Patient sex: M
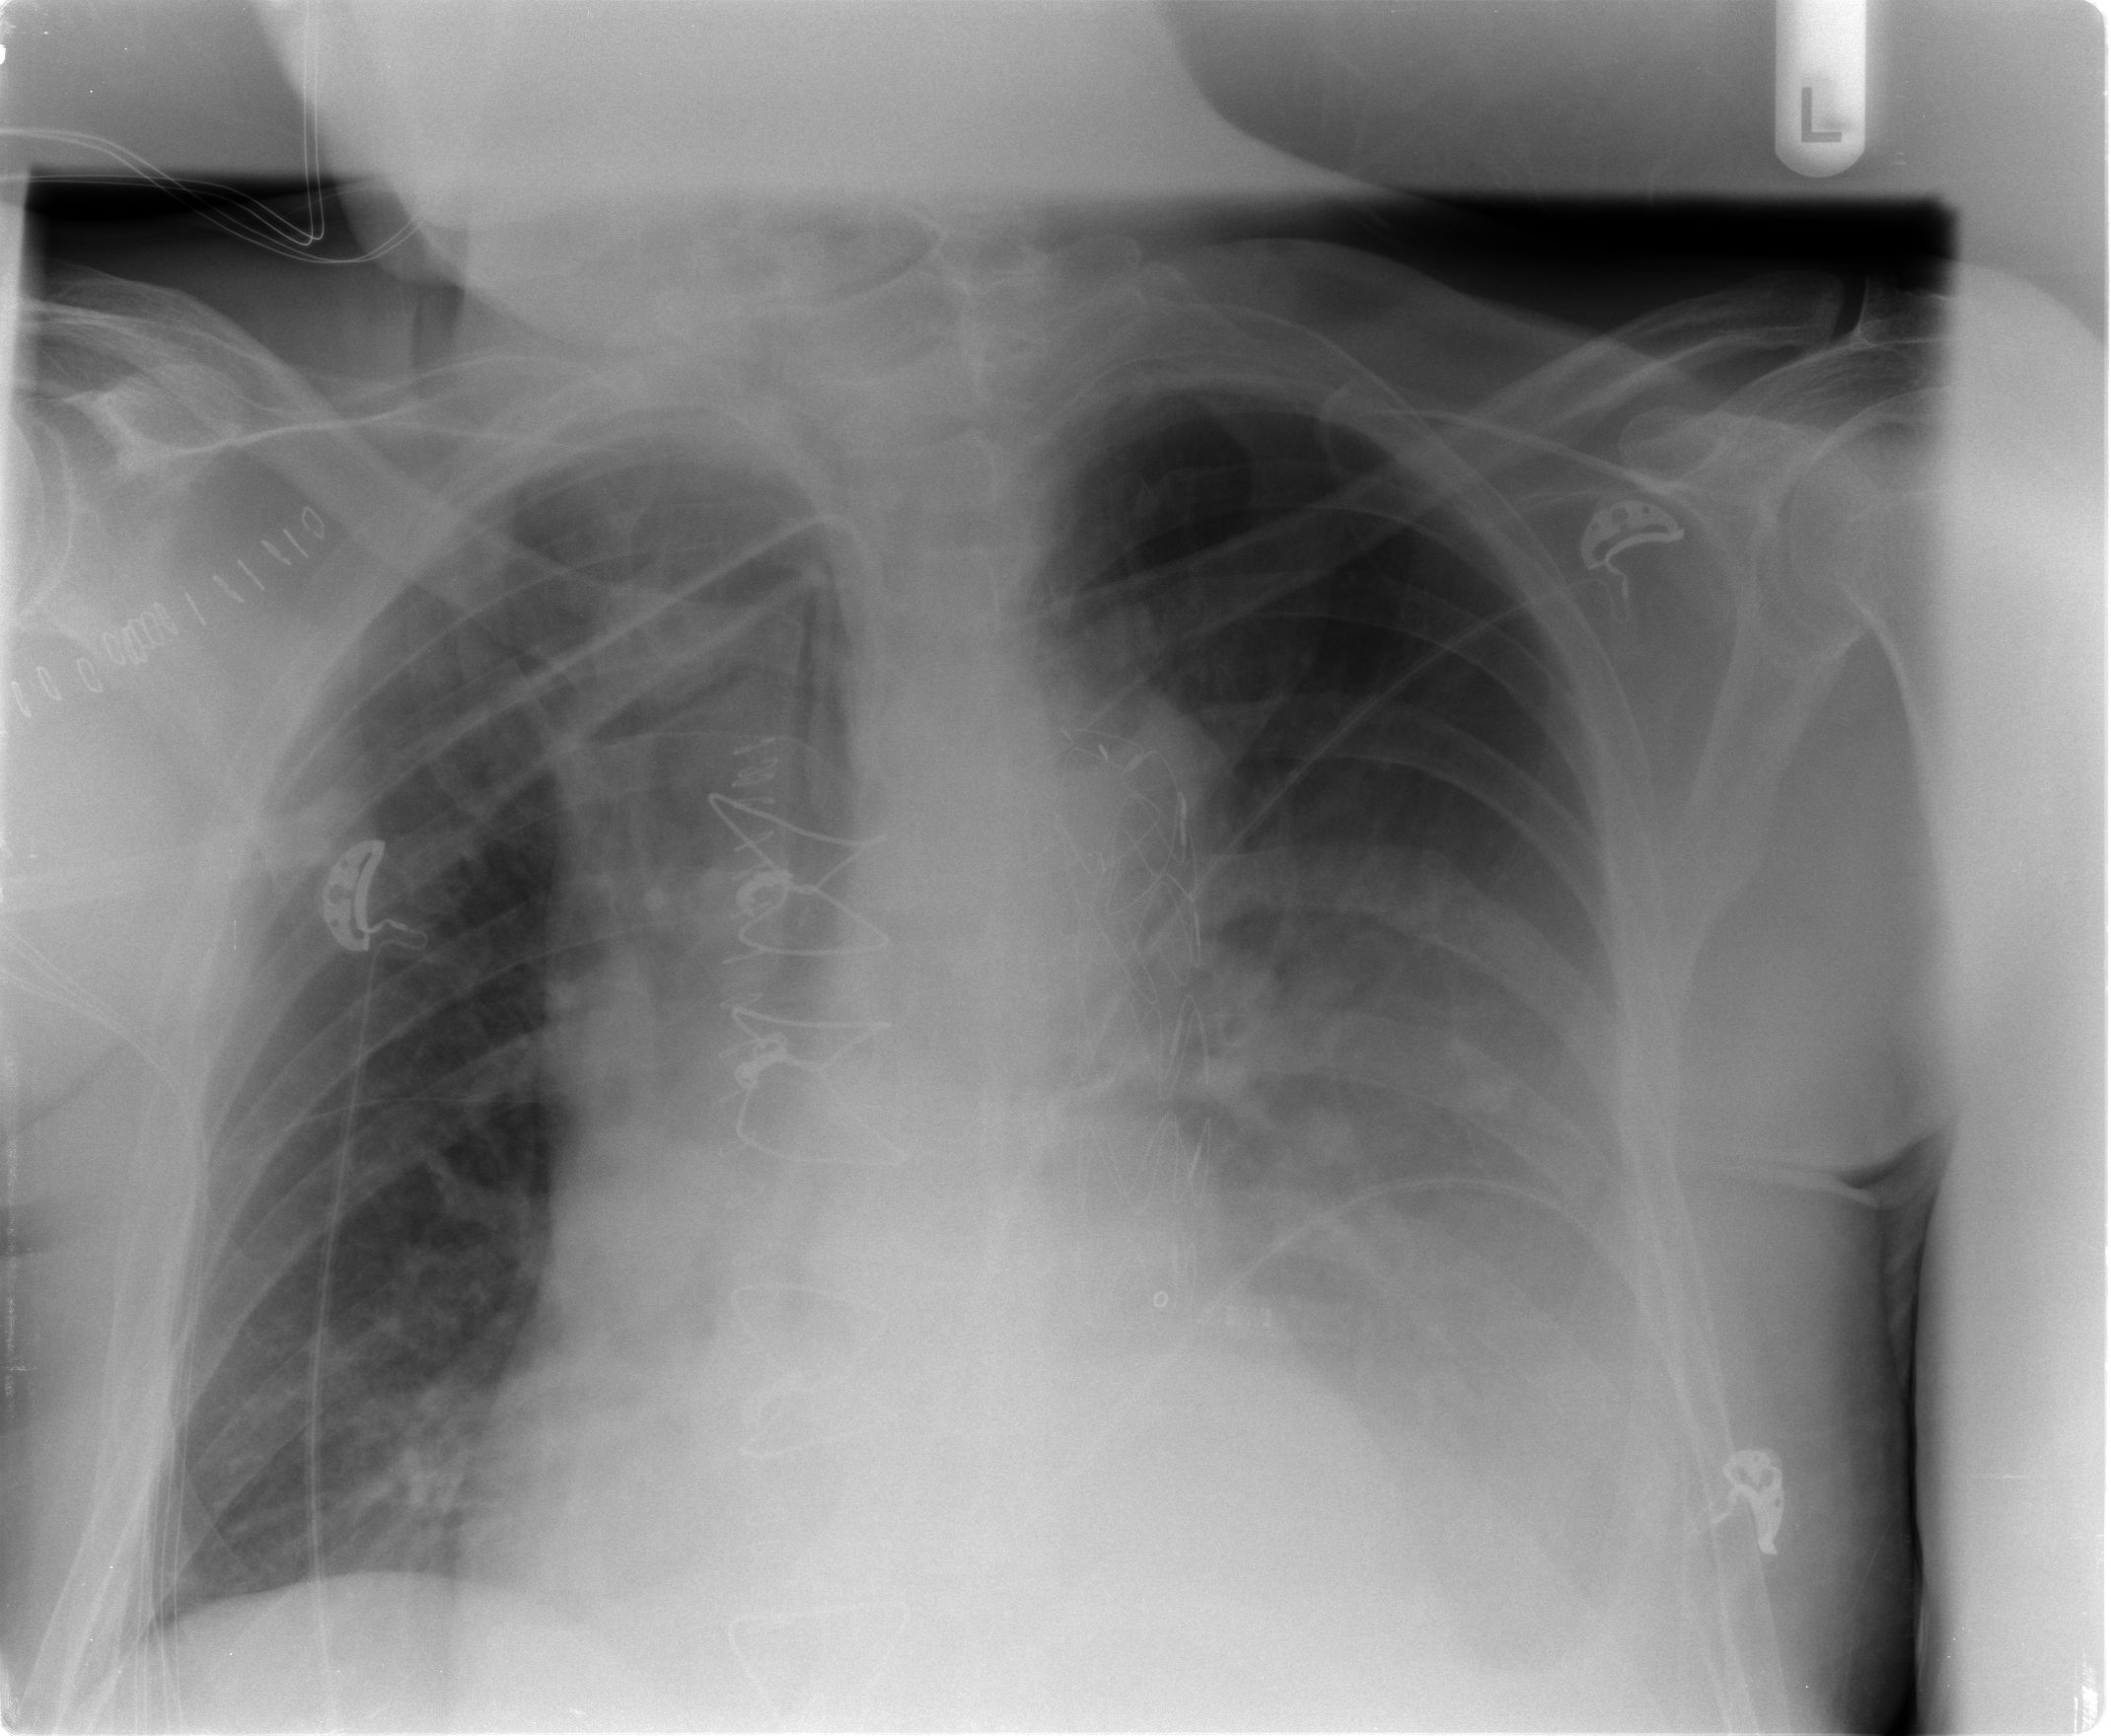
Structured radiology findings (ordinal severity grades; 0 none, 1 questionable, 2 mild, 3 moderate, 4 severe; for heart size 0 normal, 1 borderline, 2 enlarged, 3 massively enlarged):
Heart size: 2
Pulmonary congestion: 2
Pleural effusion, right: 0
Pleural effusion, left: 2
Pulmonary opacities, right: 0
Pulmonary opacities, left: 0
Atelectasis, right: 2
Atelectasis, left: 2